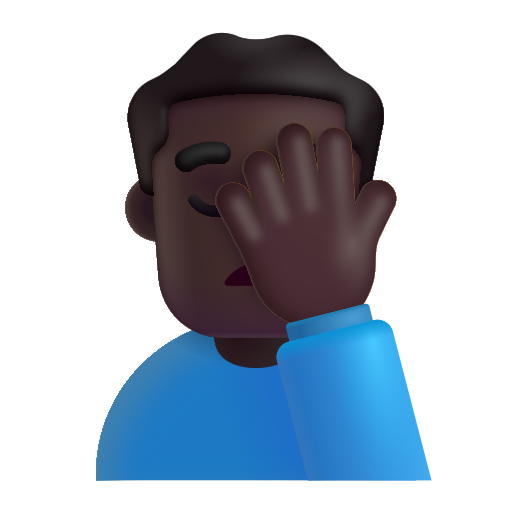
man facepalming color dark